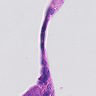
Metastatic tissue present: yes